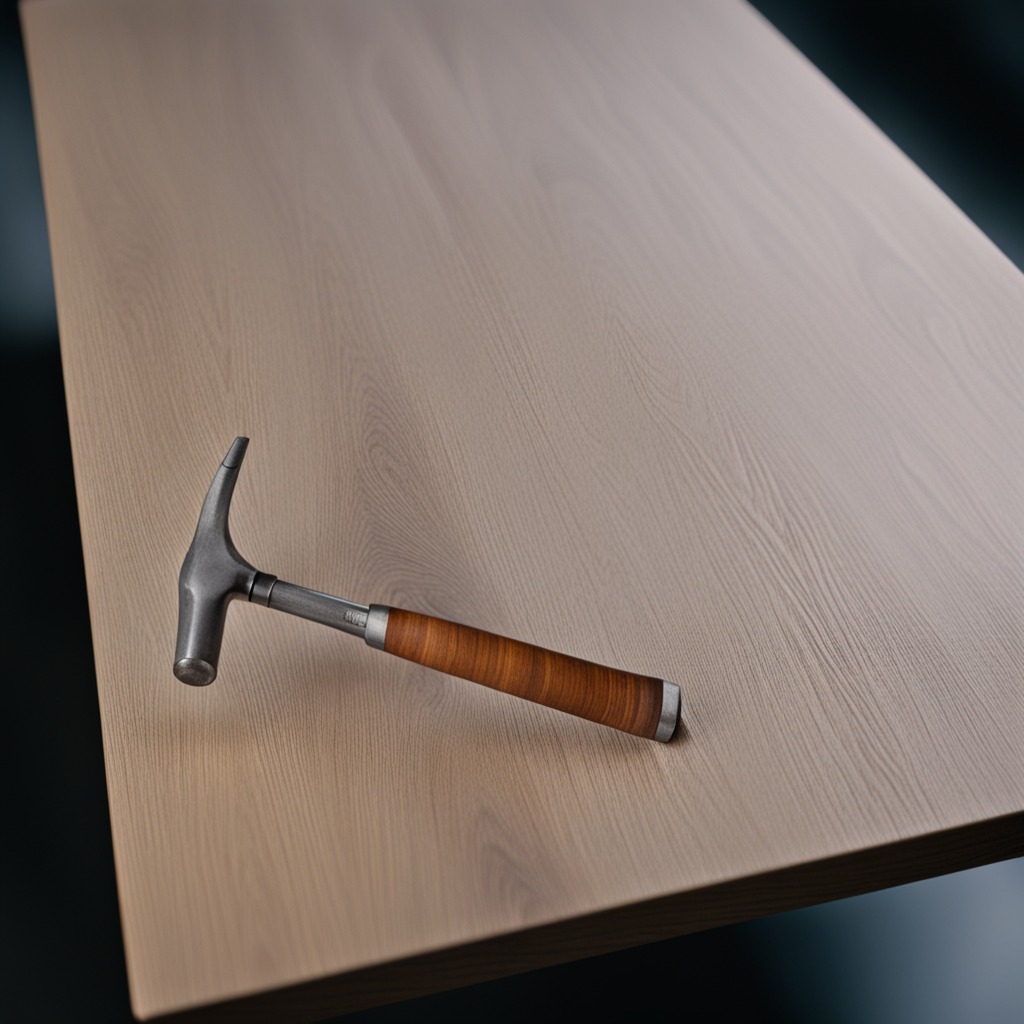
A hammer is lying on a table in a small garage at twilight.